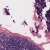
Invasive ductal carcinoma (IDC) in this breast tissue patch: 0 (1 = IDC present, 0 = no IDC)